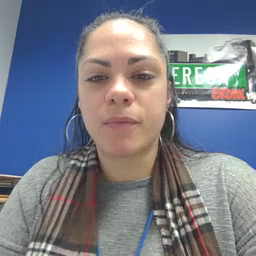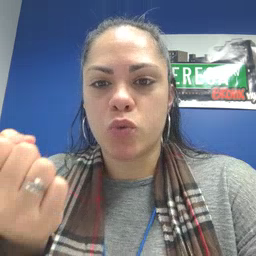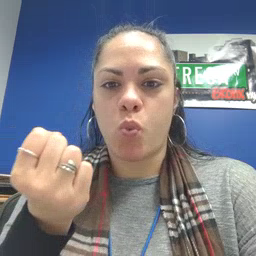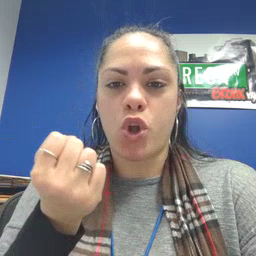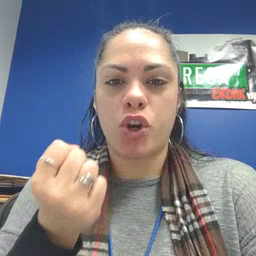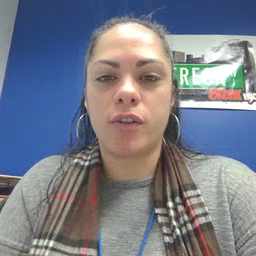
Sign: drawer